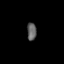
Tissue: prostate
Cell type: Fibroblasts
Senescence score: 0.7907
Nuclear area (px): 161
Mean DAPI intensity: 97.335